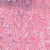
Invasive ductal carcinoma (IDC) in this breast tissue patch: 0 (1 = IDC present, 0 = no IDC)